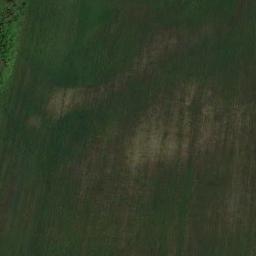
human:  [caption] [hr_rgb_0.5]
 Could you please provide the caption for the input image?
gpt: There is no grass in some parts of the meadow .

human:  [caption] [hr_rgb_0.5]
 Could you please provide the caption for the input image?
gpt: There are lines of bare land on the meadow .

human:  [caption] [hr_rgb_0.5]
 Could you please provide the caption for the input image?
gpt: The entire image is dominated by grass .

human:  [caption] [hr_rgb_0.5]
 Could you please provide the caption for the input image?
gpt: This meadow has different sparsity in different places .

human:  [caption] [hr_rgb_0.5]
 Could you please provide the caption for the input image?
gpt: A brown and green meadow with smooth grass .